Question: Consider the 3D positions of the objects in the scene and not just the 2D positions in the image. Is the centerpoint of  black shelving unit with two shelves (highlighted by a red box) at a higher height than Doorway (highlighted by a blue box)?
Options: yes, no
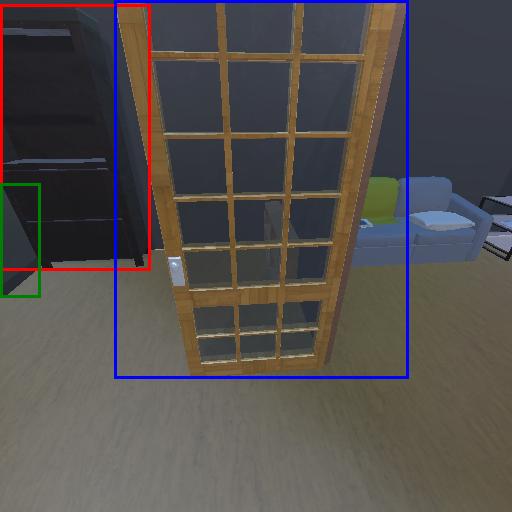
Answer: yes